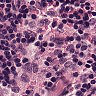
Metastatic tissue present: no